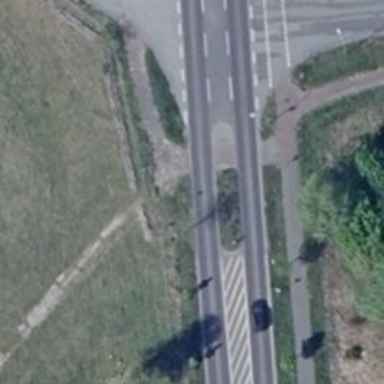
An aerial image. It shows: Traffic calming island.